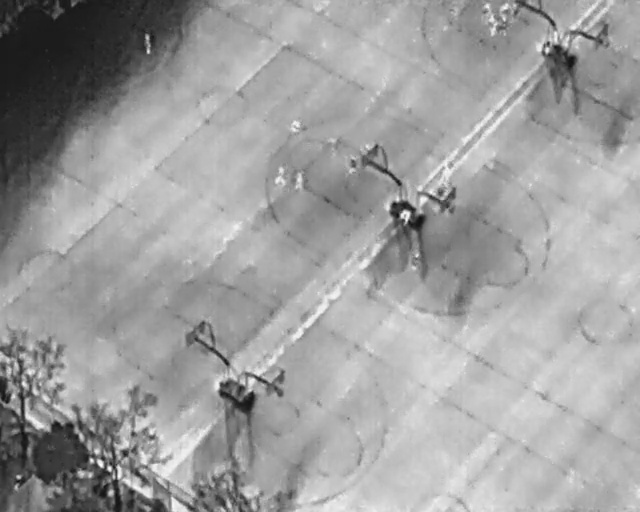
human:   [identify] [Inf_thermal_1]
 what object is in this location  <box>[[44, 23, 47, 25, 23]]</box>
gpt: <ref>1 small person at the top</ref>

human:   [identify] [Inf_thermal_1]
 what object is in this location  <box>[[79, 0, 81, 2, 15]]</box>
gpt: <ref>1 small person at the top right</ref>

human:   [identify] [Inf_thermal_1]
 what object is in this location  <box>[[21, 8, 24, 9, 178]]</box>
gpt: <ref>1 medium person at the top left</ref>